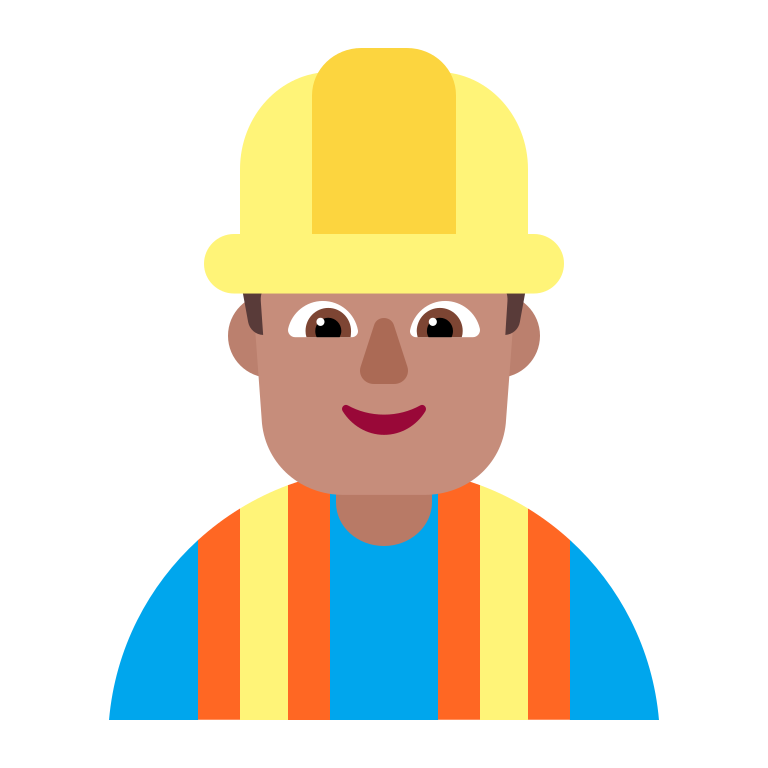
man construction worker flat